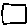
Label: square